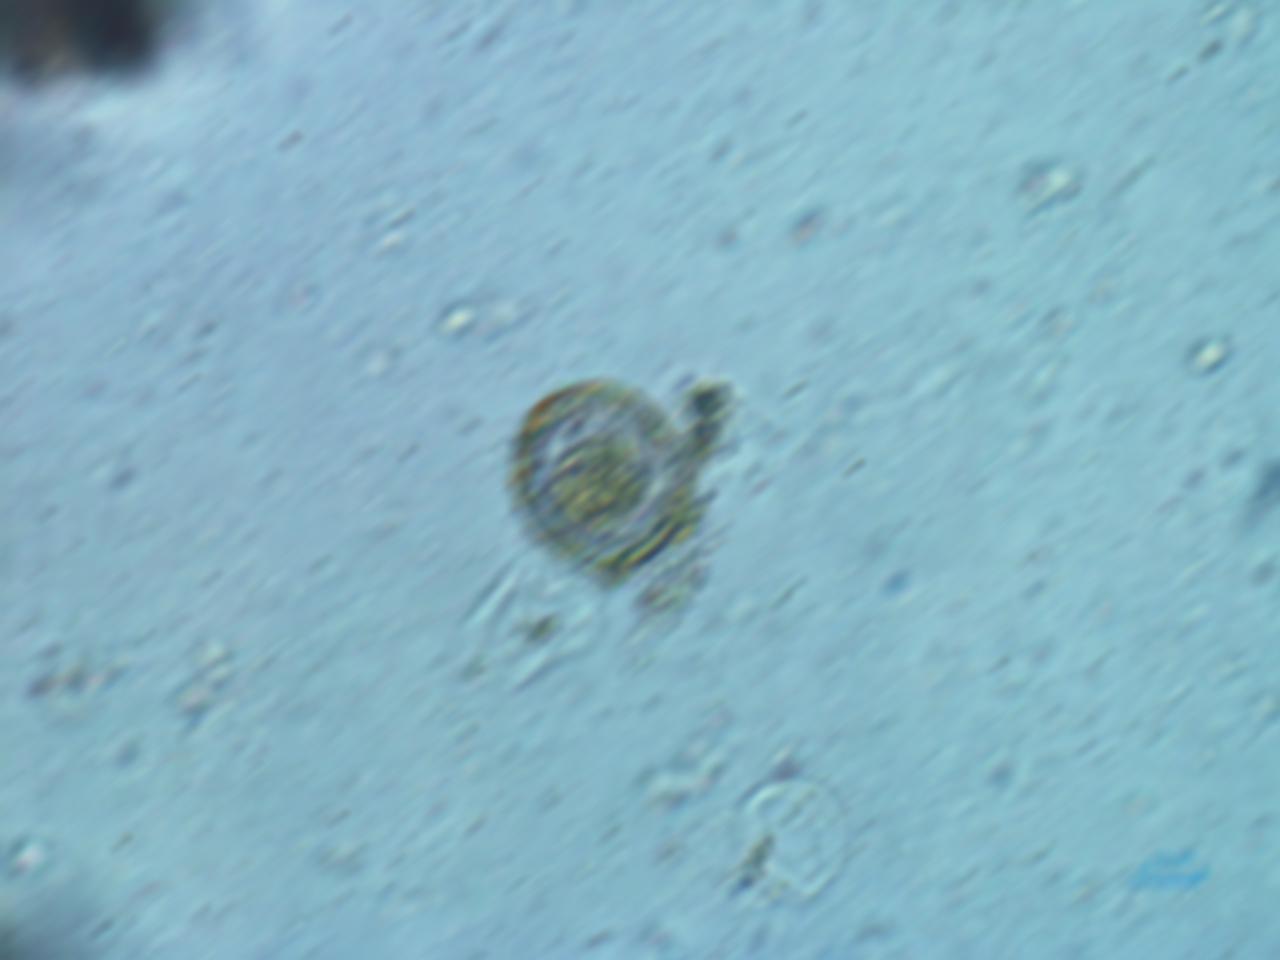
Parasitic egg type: Hymenolepis nana